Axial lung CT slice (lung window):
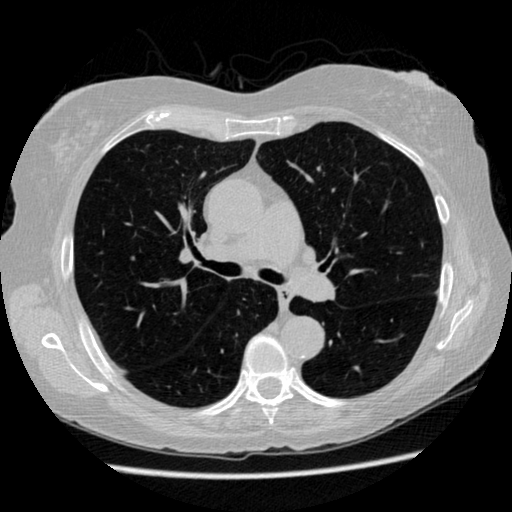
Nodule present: no